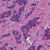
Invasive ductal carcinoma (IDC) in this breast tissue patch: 1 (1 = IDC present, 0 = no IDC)